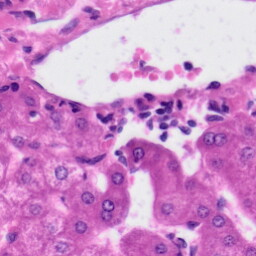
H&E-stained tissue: Liver